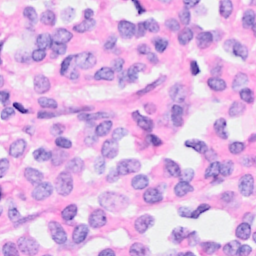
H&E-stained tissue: Breast